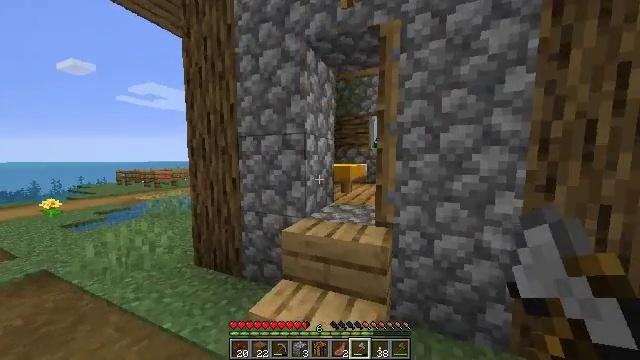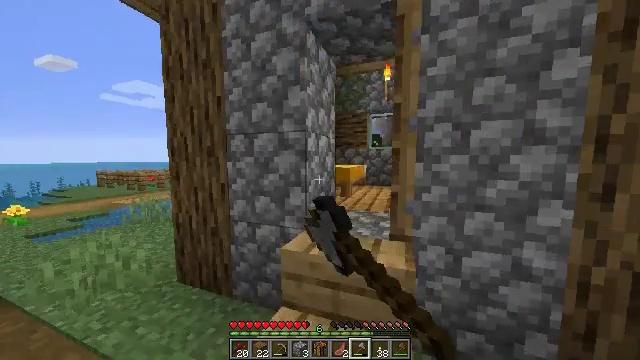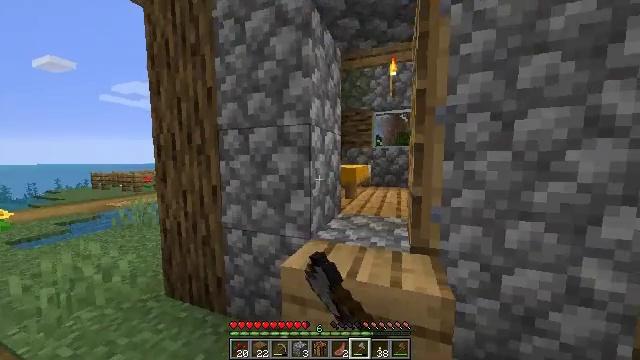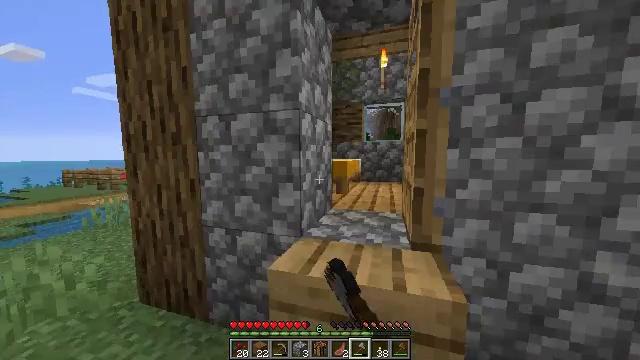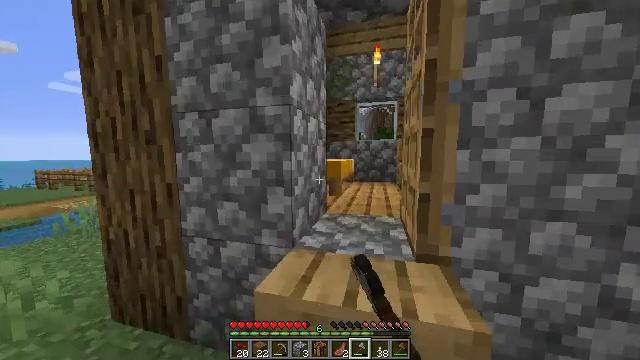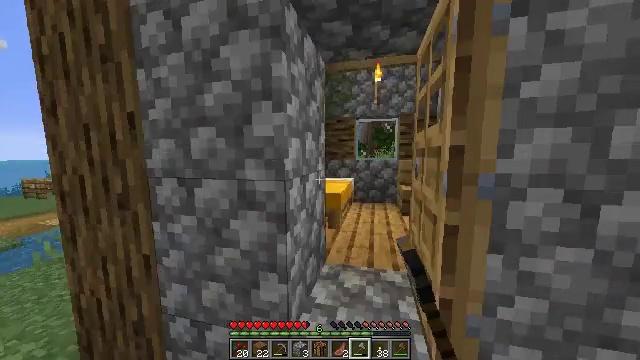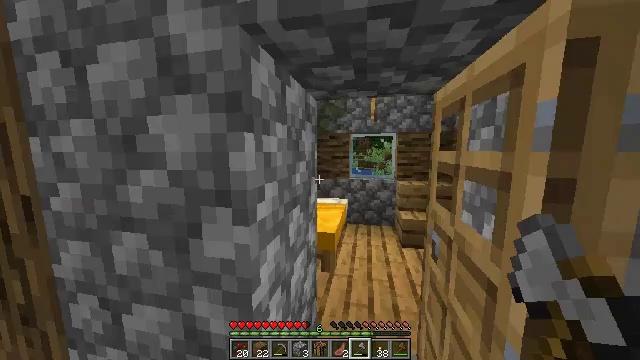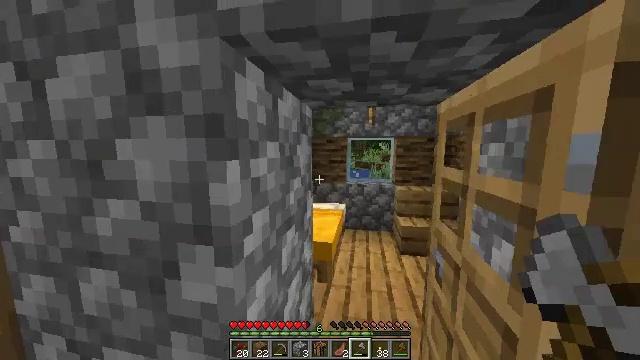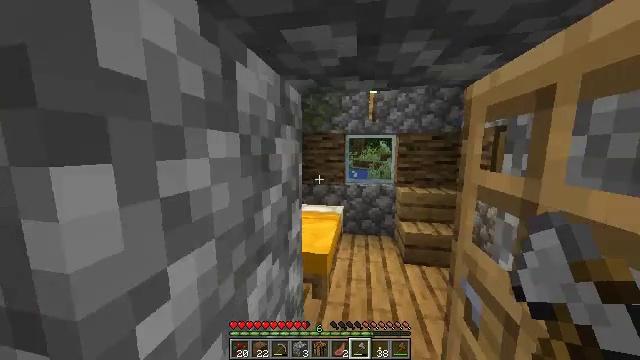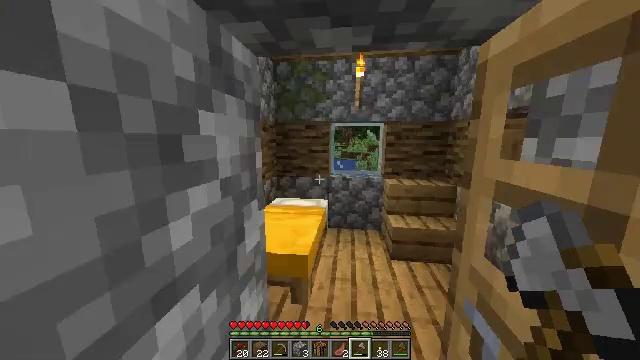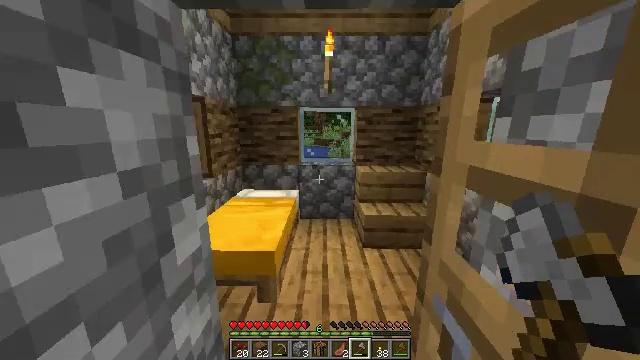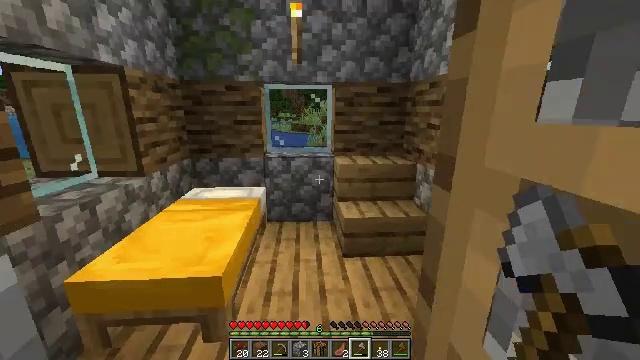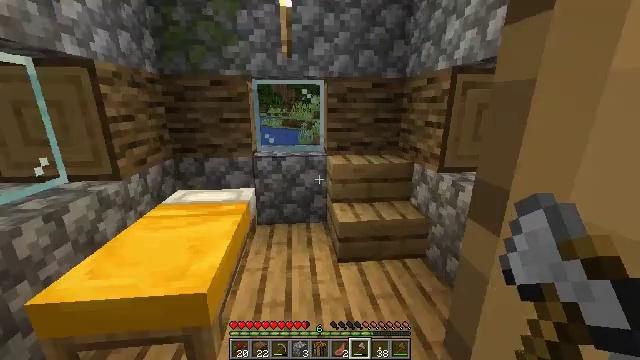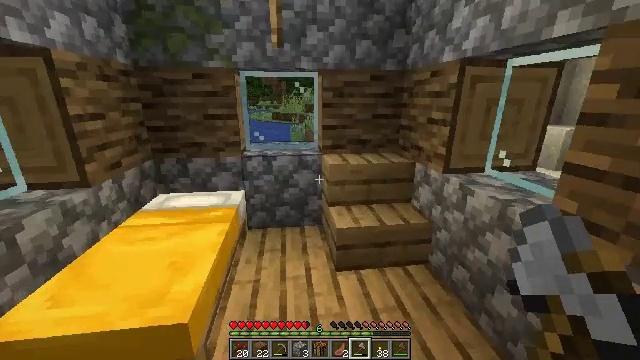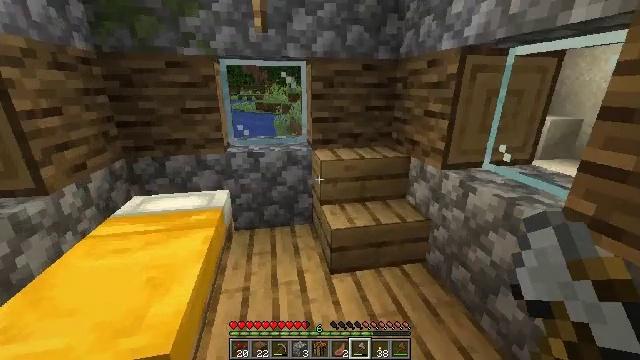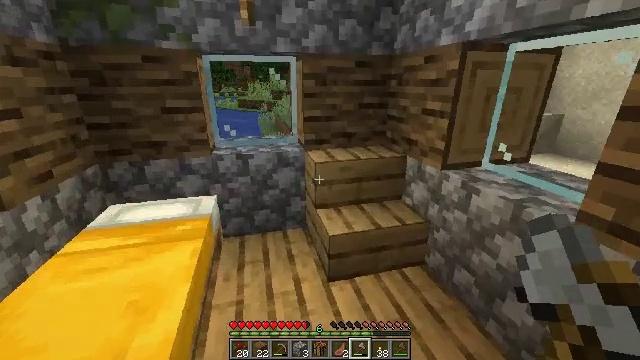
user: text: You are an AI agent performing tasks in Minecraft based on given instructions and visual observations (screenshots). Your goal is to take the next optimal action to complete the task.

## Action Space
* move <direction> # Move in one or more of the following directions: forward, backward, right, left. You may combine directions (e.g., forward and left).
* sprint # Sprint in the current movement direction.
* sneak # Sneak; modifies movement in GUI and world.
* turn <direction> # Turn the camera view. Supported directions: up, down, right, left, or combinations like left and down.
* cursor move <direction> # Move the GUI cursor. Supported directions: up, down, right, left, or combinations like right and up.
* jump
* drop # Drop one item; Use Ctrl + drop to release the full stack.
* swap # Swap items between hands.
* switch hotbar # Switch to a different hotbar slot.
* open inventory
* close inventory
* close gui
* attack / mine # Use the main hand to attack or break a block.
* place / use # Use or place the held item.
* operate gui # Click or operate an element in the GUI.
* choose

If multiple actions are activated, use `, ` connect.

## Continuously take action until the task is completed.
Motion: motion action
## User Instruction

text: Reclaim the grass path segment.
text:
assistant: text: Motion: move forward, turn right, use / place
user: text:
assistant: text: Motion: move forward, use / place
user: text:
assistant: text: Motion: move forward, turn right and down, use / place
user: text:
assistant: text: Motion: move forward, turn right
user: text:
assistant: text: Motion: move forward
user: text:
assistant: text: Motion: move forward, turn right
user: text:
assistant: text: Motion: move forward
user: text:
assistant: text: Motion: move forward
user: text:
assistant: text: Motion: move forward and move right, turn right and down
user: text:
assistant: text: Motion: move forward and move right, turn right and down
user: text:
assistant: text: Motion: move forward and move right, turn right and down
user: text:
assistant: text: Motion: move forward, turn right
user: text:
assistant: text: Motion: move forward, turn right and down
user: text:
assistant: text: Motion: move forward and move left, turn right and down
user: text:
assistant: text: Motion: move forward and move left, turn right
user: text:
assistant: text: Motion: move forward and move left, turn right and down
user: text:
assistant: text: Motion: move left, turn right
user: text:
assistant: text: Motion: move left, turn right and down
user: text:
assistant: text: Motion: move left, turn right and down
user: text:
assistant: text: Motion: move right, turn right
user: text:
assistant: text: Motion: move right, turn right and down
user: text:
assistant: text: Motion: move right, turn right
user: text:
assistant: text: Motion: move right
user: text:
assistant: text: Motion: move right
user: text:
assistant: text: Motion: move right
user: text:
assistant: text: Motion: no_op
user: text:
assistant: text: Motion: move forward
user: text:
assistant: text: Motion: move forward
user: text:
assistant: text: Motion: move forward
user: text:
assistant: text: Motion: move forward